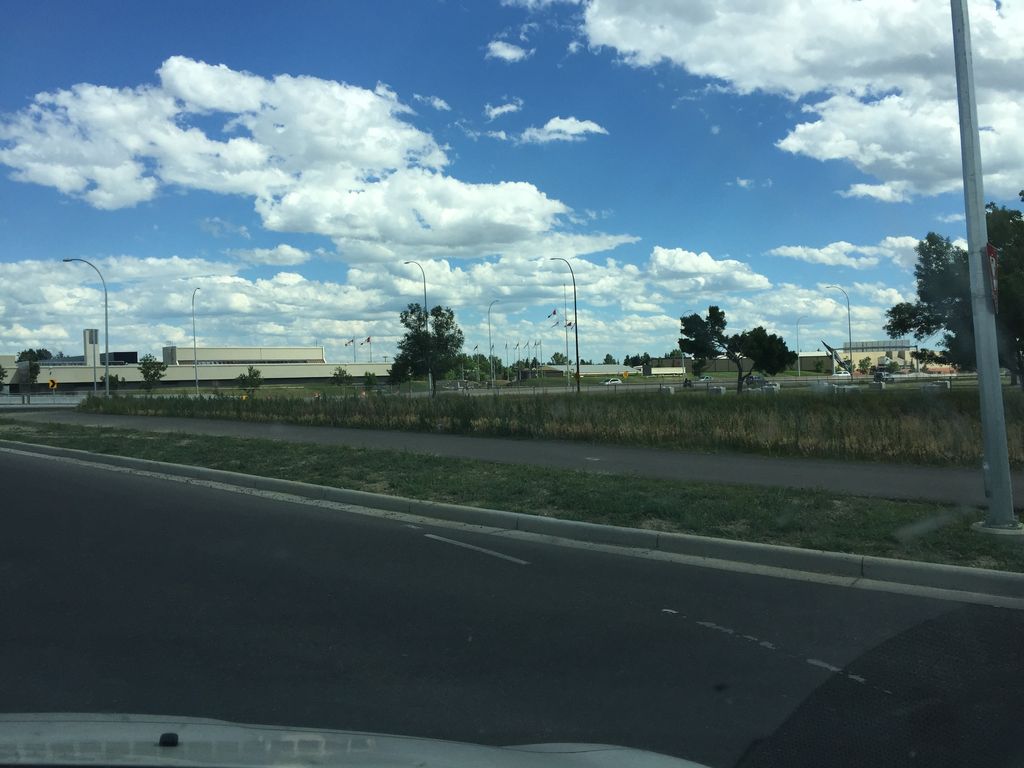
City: calgary